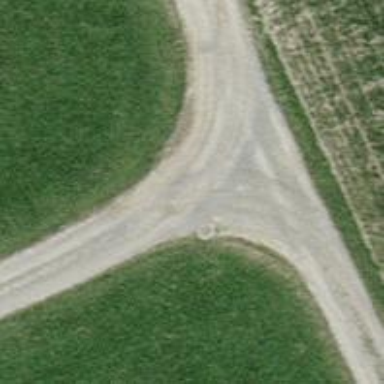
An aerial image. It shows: Compacted track road with grade3 tracktype.